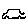
Label: car